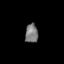
Tissue: lung
Cell type: Epithelial cells
Senescence score: 0.1961
Nuclear area (px): 234
Mean DAPI intensity: 123.077